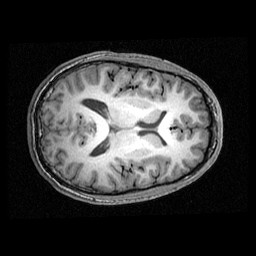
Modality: T1w
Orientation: axial
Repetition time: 0.008948 s
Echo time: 0.001784 s